Question: I'm starting my first steps into Visual Basic and trying to create sort of a stopwatch.
My design is the following:

The idea behind is to create a tool to support a debate. Persons gets a certain time (7 minutes) for presenting their topic and after that time there is room for interactive conversation (Q&A) set to 13 minutes. The idea is that after 7 minutes a buzzer sounds to stop the presenting time and go over to the interactive part. And after 20 minutes a 2nd stopwatch starts with a buzzer and a red flashing background to indicate that session needs to be terminated.
This is what I already got and I'm pretty shure it can be coded otherwise and maybe easier.
I already got it to the first working stopwatch but I don't get the rest working:
'''
Public Class Form1
Private Hundredths As Integer = 0
Private Seconds As Integer = 0
Private Minutes As Integer = 0
Private Hours As Integer = 0
Private OvertimeHundredths As Integer = 0
Private OvertimeSeconds As Integer = 0
Private OvertimeMinutes As Integer = 0
Private OvertimeHours As Integer = 0
Private Sub StartBtn_Click(sender As Object, e As EventArgs) Handles StartBtn.Click
If Timer1.Enabled Then
Timer1.Stop()
StartBtn.Text = "START"
Return
End If
If Not Timer1.Enabled Then
Timer1.Start()
StartBtn.Text = "STOP"
Return
End If
End Sub
Private Sub Timer1_Tick(sender As Object, e As EventArgs) Handles Timer1.Tick
Hundredths += 1
HundredthsTxB.Text = Hundredths.ToString
SecondsTxB.Text = Seconds.ToString
MinutesTxB.Text = Minutes.ToString
HoursTxB.Text = Hours.ToString
If Hundredths = 10 Then
Seconds += 1
Hundredths = 0
End If
If Seconds = 60 Then
Minutes += 1
Seconds = 0
End If
If Minutes = 60 Then
Hours += 1
Minutes = 0
End If
If Hours = 24 Then
Timer1.Stop()
End If
End Sub
Private Sub ResetBtn_Click(sender As Object, e As EventArgs) Handles ResetBtn.Click
Hundredths = 0
Seconds = 0
Minutes = 0
Hours = 0
HundredthsTxB.Text = Hundredths.ToString
SecondsTxB.Text = Seconds.ToString
MinutesTxB.Text = Minutes.ToString
HoursTxB.Text = Hours.ToString
End Sub
Private Sub Timer2_Tick(sender As Object, e As EventArgs) Handles Timer2.Tick
OvertimeHundredths += 1
OvertimeHundredthsTxB.Text = OvertimeHundredths.ToString
OvertimeSecondsTxB.Text = OvertimeSeconds.ToString
OvertimeMinutesTxB.Text = OvertimeMinutes.ToString
OvertimeHoursTxB.Text = OvertimeHours.ToString
If OvertimeHundredths = 10 Then
OvertimeSeconds += 1
OvertimeHundredths = 0
End If
If OvertimeSeconds = 60 Then
OvertimeMinutes += 1
OvertimeSeconds = 0
End If
If OvertimeMinutes = 60 Then
OvertimeHours += 1
OvertimeMinutes = 0
End If
If OvertimeHours = 24 Then
Timer2.Stop()
End If
End Sub
Private Sub Form1_Load(sender As Object, e As EventArgs) Handles MyBase.Load
If Timer1.Interval = 2 Then
Timer2.Start()
End If
End Sub
End Class
'''
So any help is welcome. Also I'm keen on learning on how other guru's are thinking and coding.
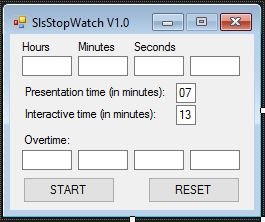
Answer: Instead of using timers, I would use a 'Stopwatch'. This way there is less messing around adding numbers etc. The code below accomplishes what you want apart from sounding a buzzer as I'm presuming you want to implement it your own. It looks worse than it is, but seems to work ok. See code comments for a little explanation
'''
Public Class Form1
Private PresentationTimer As New Stopwatch
Private InteractiveTimer As New Stopwatch
Private PresentationMinutes As Integer
Private InteractiveMinutes As Integer
'When this timer is enabled, it keeps track of the two stopwatches and checks
'that they're within the alloted time.
'
'When the presentation timer has expired, that one is stopped and the interactive
'timer is started
'
'When the interactive timer has expired, the timer for background flashing starts.
'To stop the flashing, click the reset button on the form
Private Sub UiUpdateTimer_Tick(sender As Object, e As EventArgs) Handles uiUpdateTimer.Tick
UpdateUI()
If PresentationTimer.IsRunning And IsTimeExpired(PresentationTimer, PresentationMinutes) Then
PresentationTimer.Stop()
InteractiveTimer.Start()
'add code here for buzzer to show end of presentation time
End If
If InteractiveTimer.IsRunning And IsTimeExpired(InteractiveTimer, InteractiveMinutes) Then
InteractiveTimer.Stop()
BackgroundFlashTimer.Enabled = True
'add code here for buzzer to show end of interactive time
StartBtn.Text = "START"
End If
End Sub
'checks if the timer passed as a parameter is expired by comparing
'the number of elapsed minutes with the number of minutes passed in
'the second parameter
Private Function IsTimeExpired(tmr As Stopwatch, mins As Integer) As Boolean
If tmr.Elapsed.Minutes >= mins Then
Return True
Else
Return False
End If
End Function
'simply updates all the textboxes with the stopwatch values.
Private Sub UpdateUI()
HundredthsTxB.Text = Int(PresentationTimer.Elapsed.Milliseconds / 10).ToString
SecondsTxB.Text = PresentationTimer.Elapsed.Seconds.ToString
MinutesTxB.Text = PresentationTimer.Elapsed.Minutes.ToString
HoursTxB.Text = PresentationTimer.Elapsed.Hours.ToString
OvertimeHundredthsTxB.Text = Int(InteractiveTimer.Elapsed.Milliseconds / 10).ToString
OvertimeSecondsTxB.Text = InteractiveTimer.Elapsed.Seconds.ToString
OvertimeMinutesTxB.Text = InteractiveTimer.Elapsed.Minutes.ToString
overtimeHoursTxB.Text = InteractiveTimer.Elapsed.Hours.ToString
End Sub
Private Sub StartBtn_Click(sender As Object, e As EventArgs) Handles StartBtn.Click
'if either timer is running, stop them both and exit this sub
If PresentationTimer.IsRunning Or InteractiveTimer.IsRunning Then
PresentationTimer.Stop()
InteractiveTimer.Stop()
StartBtn.Text = "START"
uiUpdateTimer.Enabled = False
Exit Sub
End If
'if the presentation timer hasn't run yet, check if the minutes values are
'valid and start it
If PresentationTimer.ElapsedMilliseconds = 0 Then
PresentationMinutes = CInt(Val(PresentationMinutesTxB.Text))
InteractiveMinutes = CInt(Val(InteractiveMinutesTxB.Text))
'if the minutes values are't valid show messagebox and exit this sub
If PresentationMinutes = 0 Or InteractiveMinutes = 0 Then
MessageBox.Show("Please enter valid Presentation and Interactive times.")
Exit Sub
End If
'if minutes values are ok start the presentation timer
uiUpdateTimer.Enabled = True
PresentationTimer.Start()
StartBtn.Text = "STOP"
Exit Sub
End If
'if the presentation timer has been running, but is currently stopped,
'continue the timer and exit this sub
If Not PresentationTimer.IsRunning And PresentationTimer.ElapsedMilliseconds > 0 Then
uiUpdateTimer.Enabled = True
PresentationTimer.Start()
StartBtn.Text = "STOP"
Exit Sub
End If
'if the interactive timer has been running,but is currently stopped,
'continue the timer and exit this sub
If Not InteractiveTimer.IsRunning And InteractiveTimer.ElapsedMilliseconds > 0 Then
uiUpdateTimer.Enabled = True
InteractiveTimer.Start()
StartBtn.Text = "STOP"
Exit Sub
End If
End Sub
Private Sub ResetBtn_Click(sender As Object, e As EventArgs) Handles ResetBtn.Click
PresentationTimer.Reset()
InteractiveTimer.Reset()
uiUpdateTimer.Enabled = False
StartBtn.Enabled = True
StartBtn.Text = "START"
UpdateUI()
BackgroundFlashTimer.Enabled = False
Me.BackColor = defaultBackColor
End Sub
Private Sub BackgroundFlashTimer_Tick(sender As Object, e As EventArgs) Handles BackgroundFlashTimer.Tick
StartBtn.Enabled = False
If Me.BackColor = DefaultBackColor Then
Me.BackColor = Color.Red
Else
Me.BackColor = DefaultBackColor
End If
Me.Update()
End Sub
End Class
'''